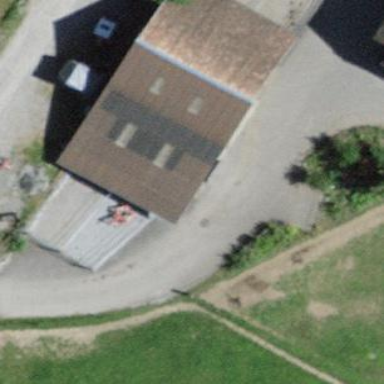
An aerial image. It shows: Barn.